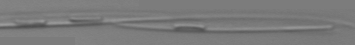
Label: Pseudo-nitzschia